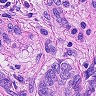
Metastatic tissue present: yes